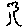
Label: tree